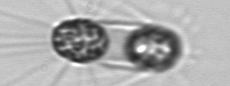
Label: Corethron_hystrix